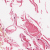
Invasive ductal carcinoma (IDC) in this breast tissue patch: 0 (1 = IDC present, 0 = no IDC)